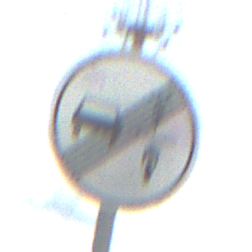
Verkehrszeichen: EndeVerbotUeberholenEinspurigeFahrzeuge
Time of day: Midday
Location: Outdoor (Suburban)
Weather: PartlyCloudy
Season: Summer
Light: Natural